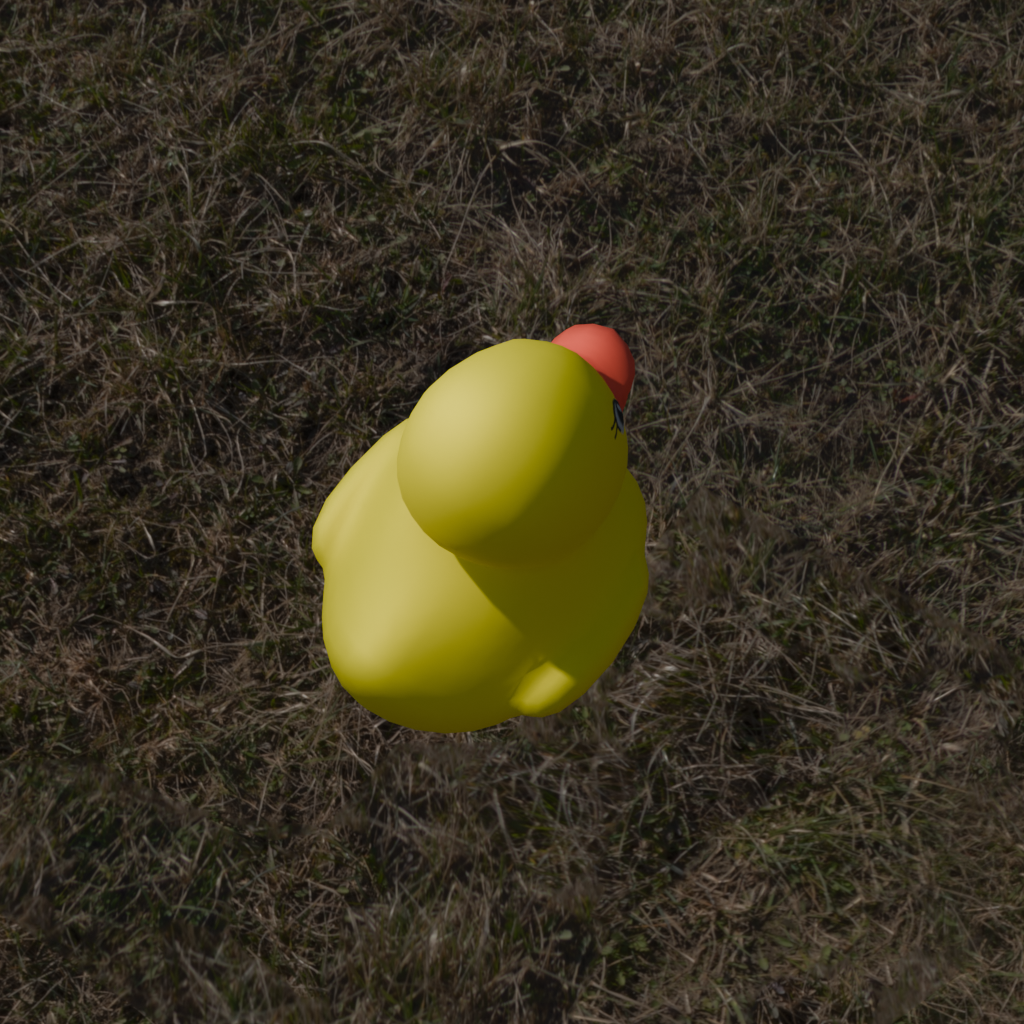
an image of a yellow rubber duck seen from <back_right_top> in an open field with a bleft sun and scattered clouds in the sky.